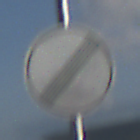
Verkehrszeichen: EndeSaemtlicherBegrenzungen
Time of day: MorningAfternoon
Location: Outdoor (Nature)
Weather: PartlyCloudy
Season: NotSpecified
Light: Natural